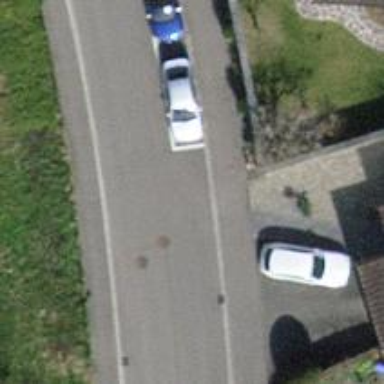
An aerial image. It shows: Residential road with separate sidewalk.